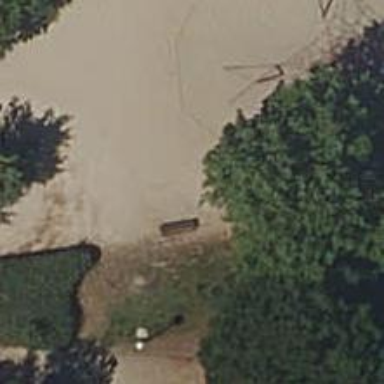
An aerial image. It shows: Bench for seating.